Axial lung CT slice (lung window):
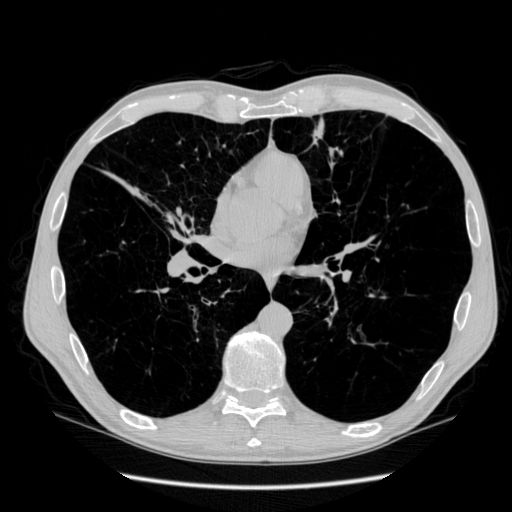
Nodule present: no